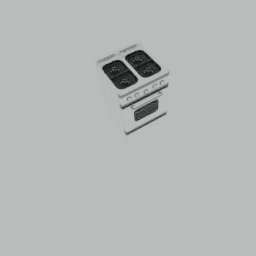
Label: appliances